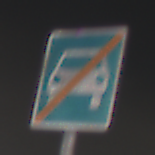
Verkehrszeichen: EndeKraftfahrstrasse
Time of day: Night
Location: Outdoor (Urban)
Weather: PartlyCloudy
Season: NotSpecified
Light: Artificial